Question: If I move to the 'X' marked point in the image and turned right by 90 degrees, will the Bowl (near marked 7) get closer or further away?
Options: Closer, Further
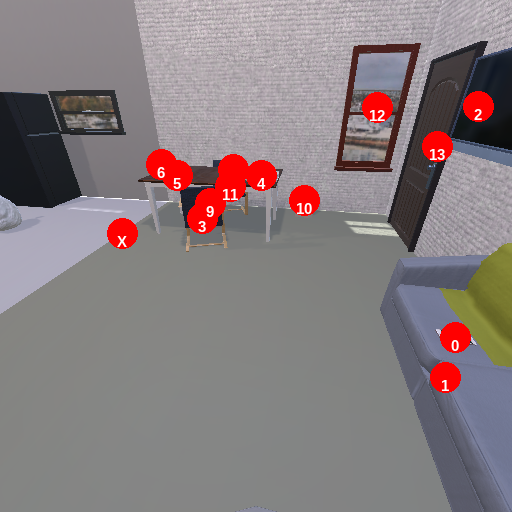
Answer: Closer